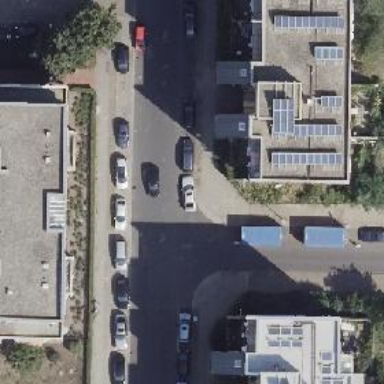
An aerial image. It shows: Residential road with asphalt surface. There are separate sidewalks on both sides and parking lane on the right side.